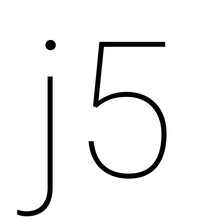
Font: Roboto_Thin